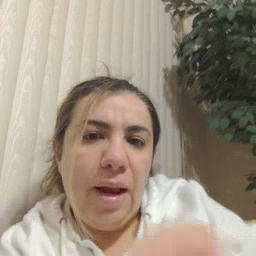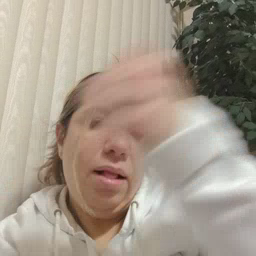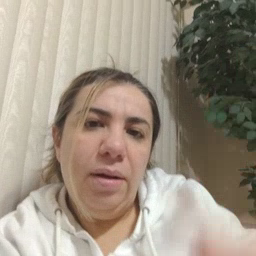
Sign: another